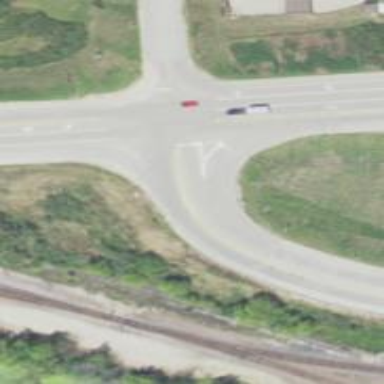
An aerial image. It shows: Primary link highway.